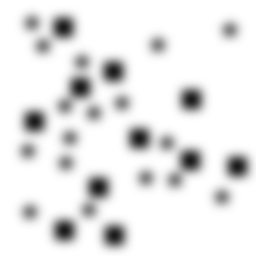
Squares: 11
Triangles: 0
Stars: 17
Total shapes: 28